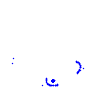
Particle: proton